Question: -
I have number of block elements 'div(s)' in my document. Where each one of them is relatively aligned.
I would want to select the one that occupies more space in the viewport than it's sibling blocks on scroll.
See in image-

I tried-
'''
$(window).scroll(function(){
$('.container div').each(function(){
if(isVisible($(this), $(window))){
console.log($(this).attr('class')+" is visible");
};
});
});
'''
'offset'
'''
function isVisible( block, container ){
var elementTop = $(block).offset().top,
elementHeight = $(block).height(),
containerTop = container.scrollTop(),
containerHeight = container.height();
return ((((elementTop - containerTop) + elementHeight) > 0) && ((elementTop - containerTop) < containerHeight));
}
'''
Now if you note in console, I am displaying block which is visible on screen. Now when two or more blocks are visible on screen then only the one that occupies more space in the viewport.
Currently, It is selecting both blocks. I have no idea how do I approach with it now.
Here you find the fiddle- <URL>
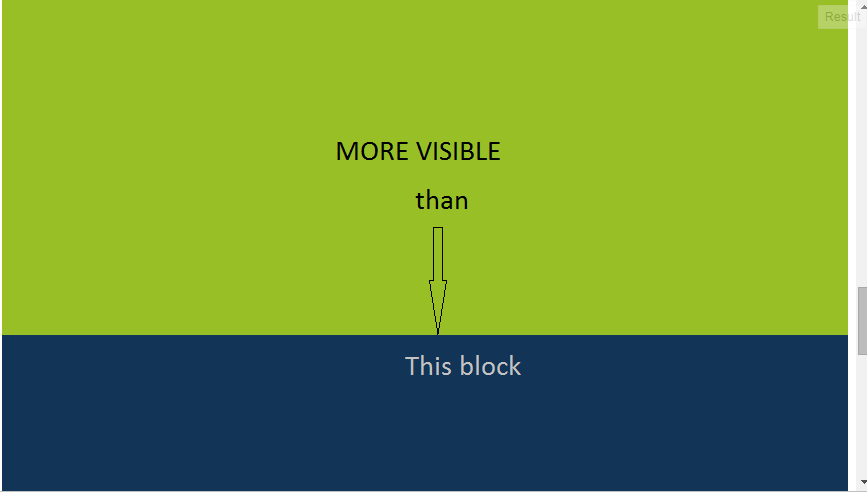
Answer: The fundamental part of the problem you are having is that you are trying to determine the most viewable item but you are only checking the visibility on each element. Instead you need to be able to compare the percent of the viewable space taken up by each block and find the maximum. So conceptually this looks like
1. For each element get the percentage taken up
2. Compare each percentage, keeping the one that takes up more percentage of the space
3. At the end of the sequence of elements you have the maximum value and do what you need.
In a more functional pseudo code way I think of this as something like
'''
elements.map( e => (e, percentTaken(e)).fold(None)((max, ep) => if (max == None or max.percent < ep.percent) ep else max))
'''
Here is the fiddle of how I solved it. I think it gives you what you want but probably can use some clean-up to make it more idiomatic and the logic in getting the percentage cleaner
<URL>